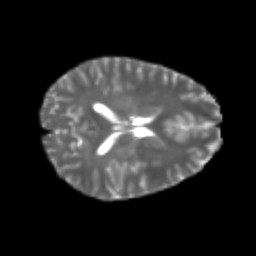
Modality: T2w
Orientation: axial
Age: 22
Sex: female
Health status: healthy
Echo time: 0.074 s